Question: On, for example, GitHub, if you select code it only selects the code not the line numbers next to it:

This is because they use a table - the line numbers in a 'td' and the code in a 'td'.
How can I achieve this with a 'div'?
EDIT: Please see <URL>
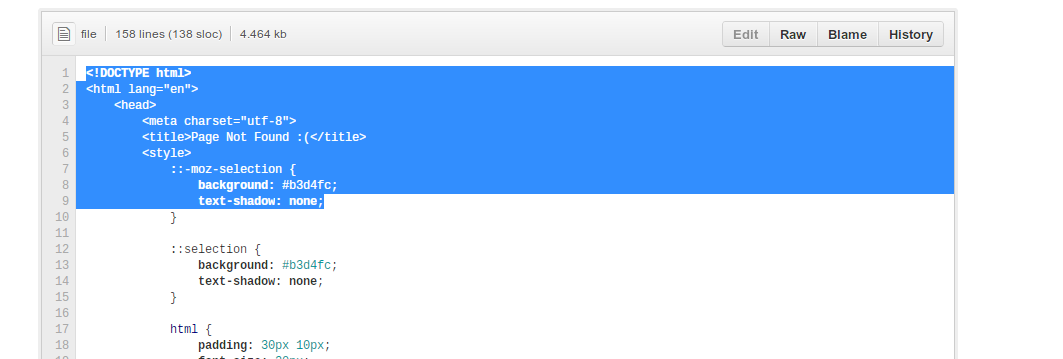
Answer: Example: <URL>
'''
<div>
<ul class='no_select'>
<li>1</li>
<li>2</li>
<li>3</li>
<li>4</li>
<li>5</li>
</ul>
<ul>
<li>111111111</li>
<li>222222222</li>
<li>333333333</li>
<li>444444444</li>
<li>555555555</li>
</ul>
</div>
'''
CSS:
'''
ul {
display: inline;
float: left;
margin: 10px;
}
.no_select {
-webkit-touch-callout: none;
-webkit-user-select: none;
-khtml-user-select: none;
-moz-user-select: none;
-ms-user-select: none;
user-select: none;
}
'''
If you add this to your css, it should restrict the highlighting to the width of the container:
'''
#actualcontent, #actualcontent * { position: relative; }
'''